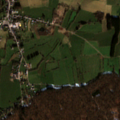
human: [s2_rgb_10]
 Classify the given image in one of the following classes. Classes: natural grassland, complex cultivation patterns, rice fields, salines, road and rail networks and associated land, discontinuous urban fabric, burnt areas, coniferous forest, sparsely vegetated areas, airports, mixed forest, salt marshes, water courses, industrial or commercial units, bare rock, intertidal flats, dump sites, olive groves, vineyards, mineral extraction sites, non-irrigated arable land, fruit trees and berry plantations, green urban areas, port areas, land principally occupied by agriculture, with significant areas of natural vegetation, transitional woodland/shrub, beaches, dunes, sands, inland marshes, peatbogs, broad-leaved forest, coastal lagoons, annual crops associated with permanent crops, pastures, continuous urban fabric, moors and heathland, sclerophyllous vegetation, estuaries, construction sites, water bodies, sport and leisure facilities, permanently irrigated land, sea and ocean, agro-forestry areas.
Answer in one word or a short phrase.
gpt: discontinuous urban fabric, pastures, complex cultivation patterns, broad-leaved forest